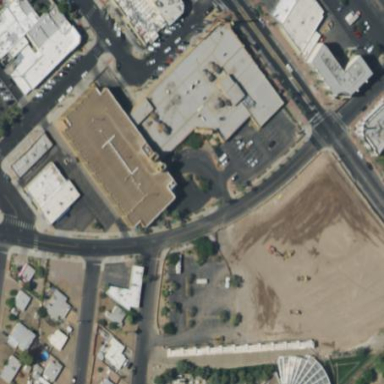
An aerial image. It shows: Building that serves as casino.